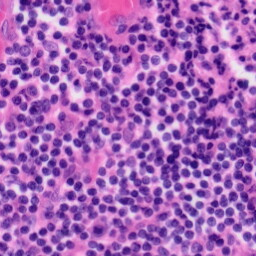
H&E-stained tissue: Tonsil